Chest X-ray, AP view. Patient: 28 years old, sex F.
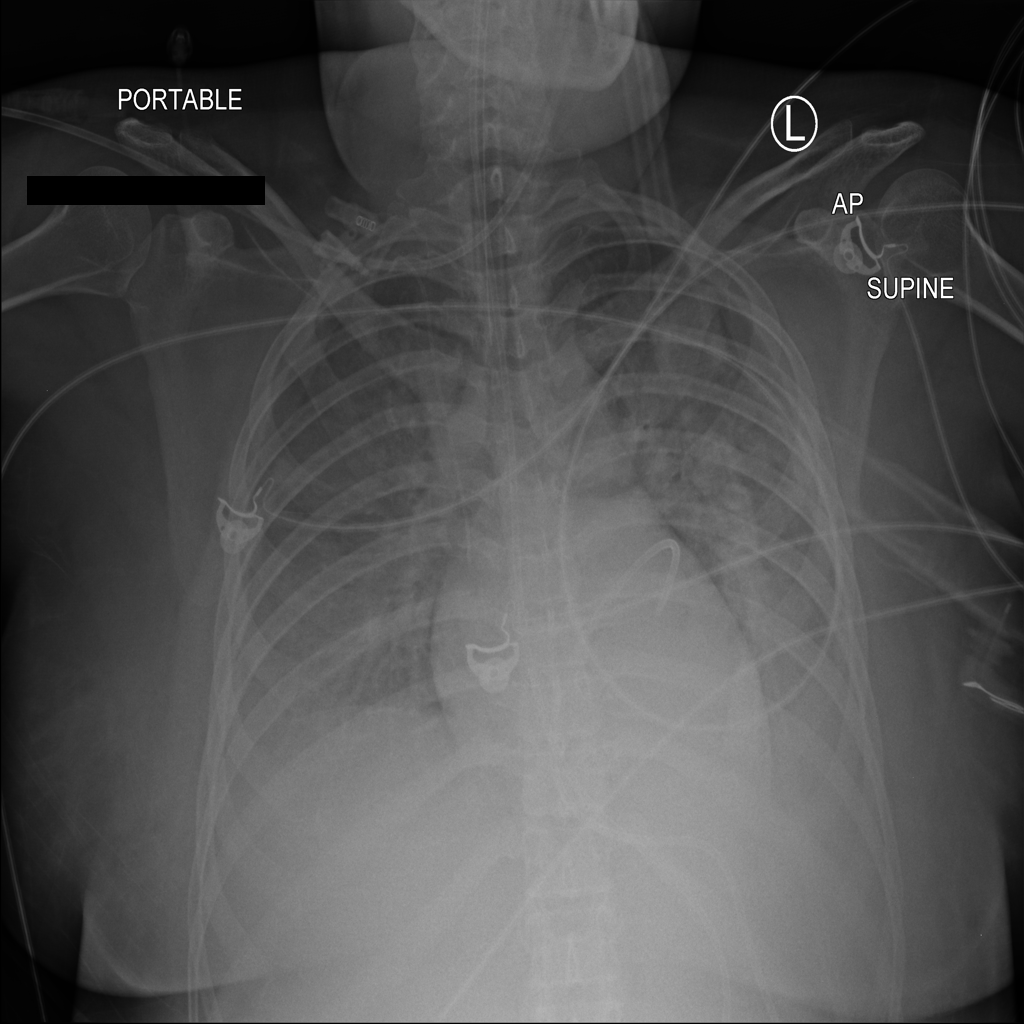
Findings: No Finding